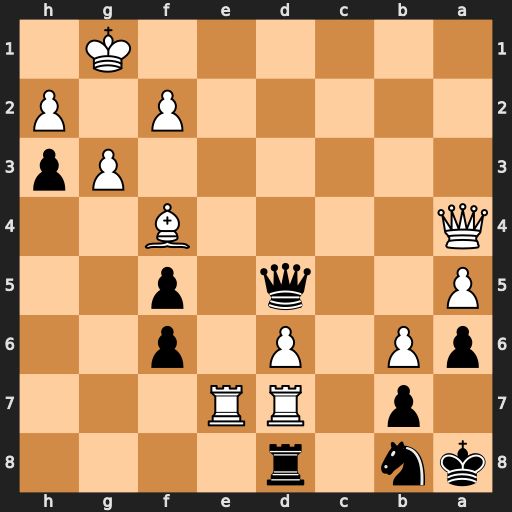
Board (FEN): kn1r4/1p1RR3/pP1P1p2/P2q1p2/Q4B2/6Pp/5P1P/6K1
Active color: b
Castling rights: -
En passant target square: -
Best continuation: Qg2#